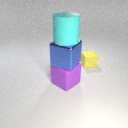
large blue metal cube above large purple rubber cube